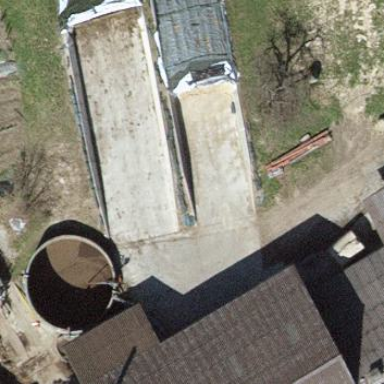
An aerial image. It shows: Building identified as silo.